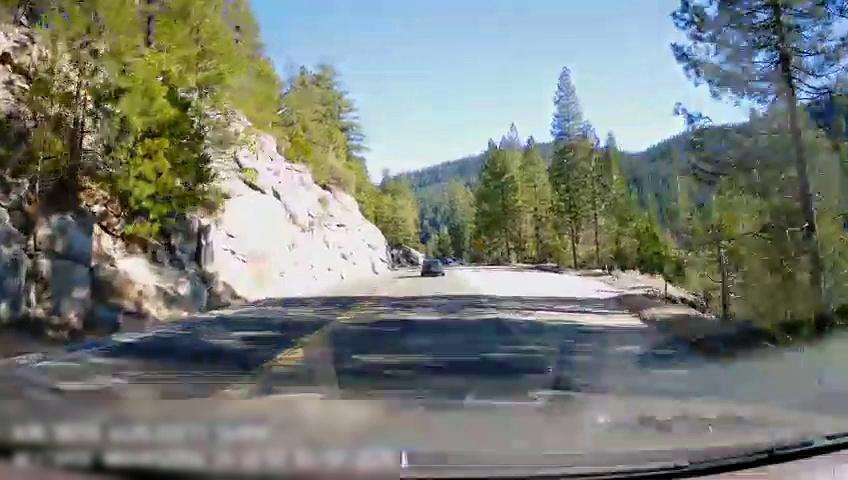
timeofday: Day
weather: Sunny
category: Drivable Space
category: Vehicles | Car
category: Lanes | Opposite Lane
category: Lanes | Current Lane
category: Lanes | Opposite Lane
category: Lanes | Current Lane